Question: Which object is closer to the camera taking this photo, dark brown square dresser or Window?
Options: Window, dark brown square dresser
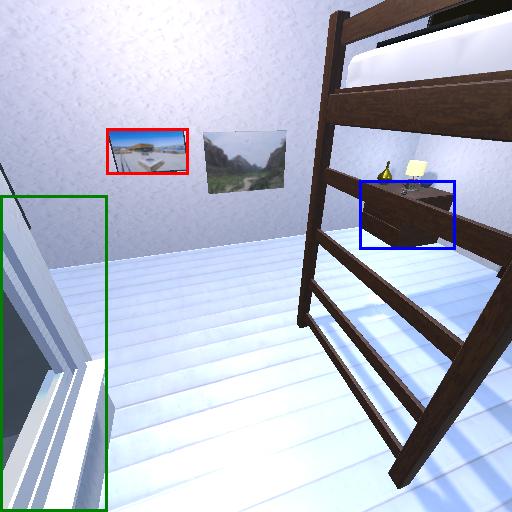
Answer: Window